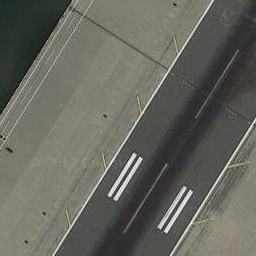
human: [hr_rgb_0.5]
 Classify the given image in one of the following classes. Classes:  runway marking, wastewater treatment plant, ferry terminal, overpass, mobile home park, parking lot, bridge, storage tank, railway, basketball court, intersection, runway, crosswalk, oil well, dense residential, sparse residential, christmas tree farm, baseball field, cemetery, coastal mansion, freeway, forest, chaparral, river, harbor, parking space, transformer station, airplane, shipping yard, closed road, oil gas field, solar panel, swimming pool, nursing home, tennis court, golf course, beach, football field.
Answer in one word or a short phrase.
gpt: runway